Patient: sex F, age 48
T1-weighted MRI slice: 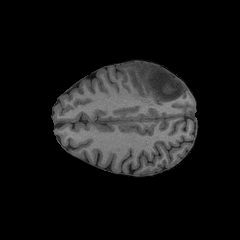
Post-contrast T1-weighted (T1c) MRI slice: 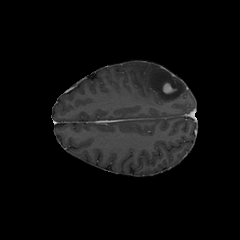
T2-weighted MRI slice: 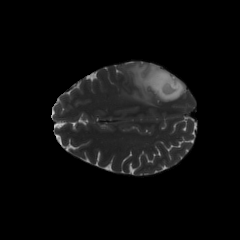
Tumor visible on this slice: yes
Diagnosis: Astrocytoma, IDH-mutant
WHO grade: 3